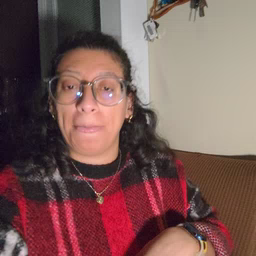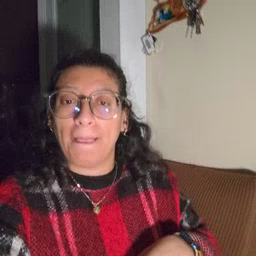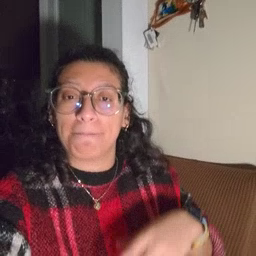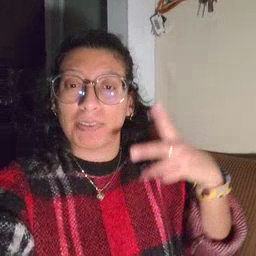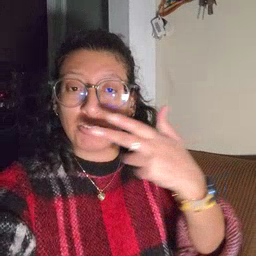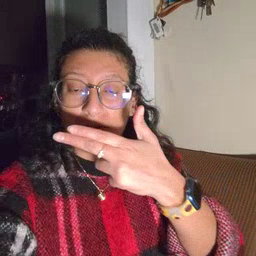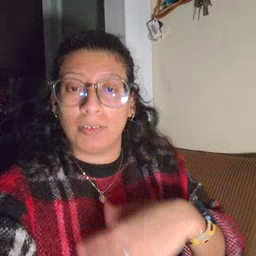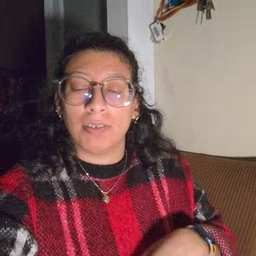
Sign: scissors